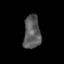
Tissue: skin
Cell type: Epithelial cells
Senescence score: 0.2785
Nuclear area (px): 549
Mean DAPI intensity: 91.372